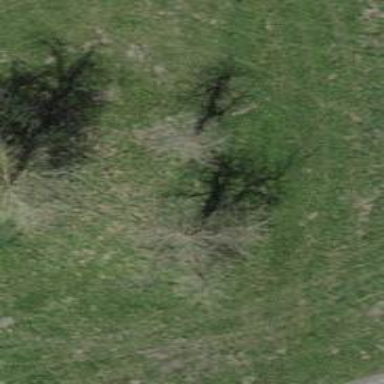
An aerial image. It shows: Single tag "natural: tree."